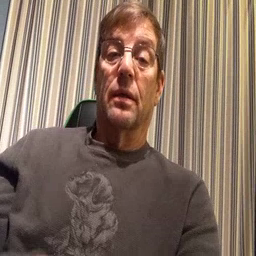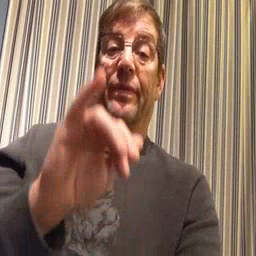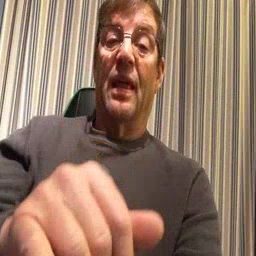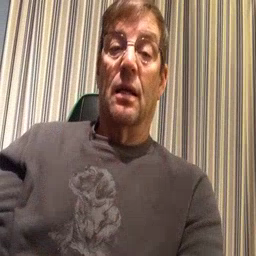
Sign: that